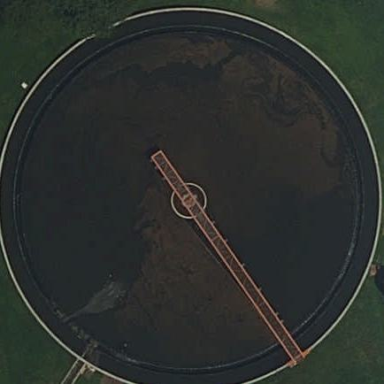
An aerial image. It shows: Body of wastewater.